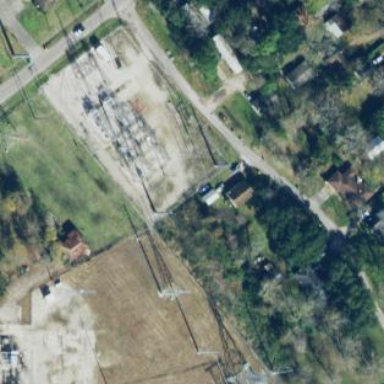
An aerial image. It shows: Outdoor power substation surrounded by fence. The substation operates at the distribution level.